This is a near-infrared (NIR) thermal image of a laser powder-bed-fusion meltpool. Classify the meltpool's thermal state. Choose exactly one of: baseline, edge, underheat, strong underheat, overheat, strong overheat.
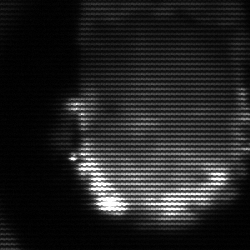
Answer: baseline